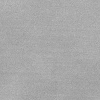
Atmospheric dust classification: dusty